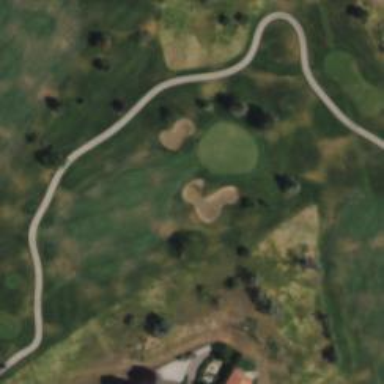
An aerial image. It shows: View of golf hole.